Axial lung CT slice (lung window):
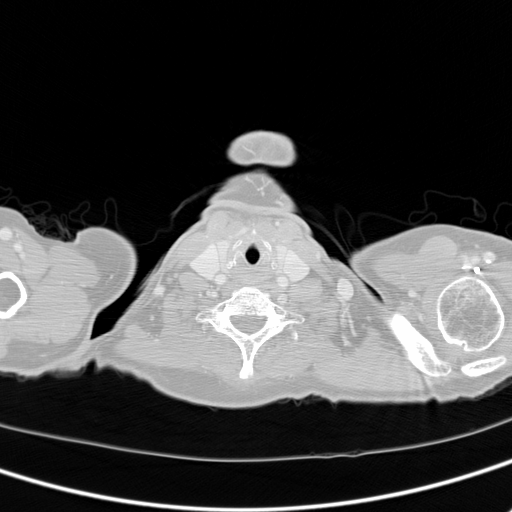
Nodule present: no